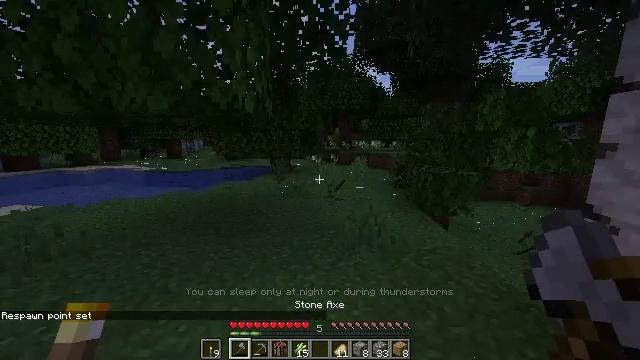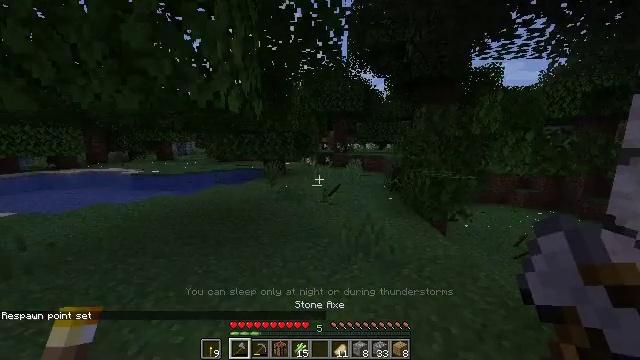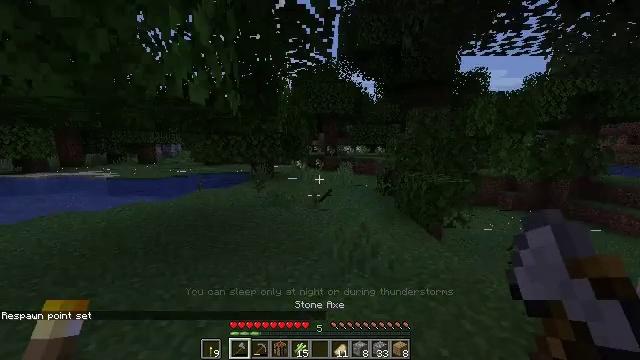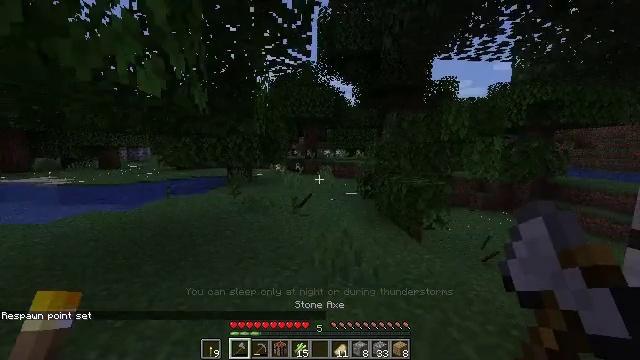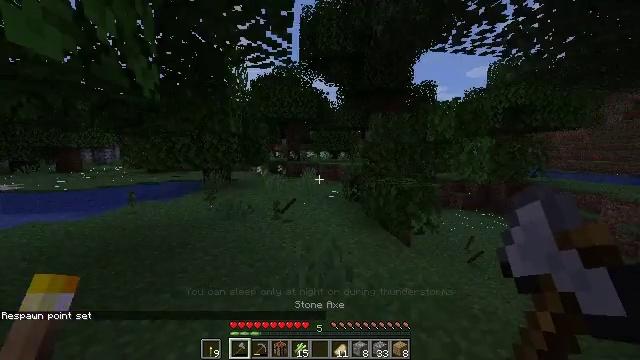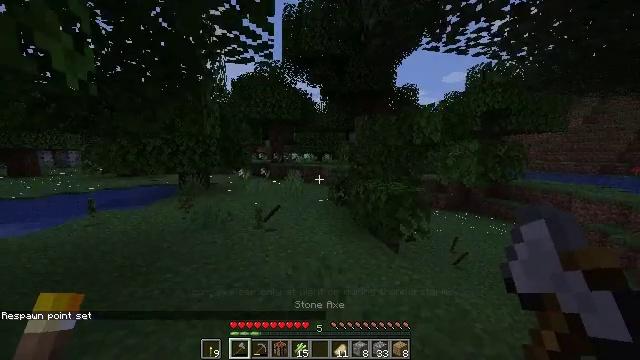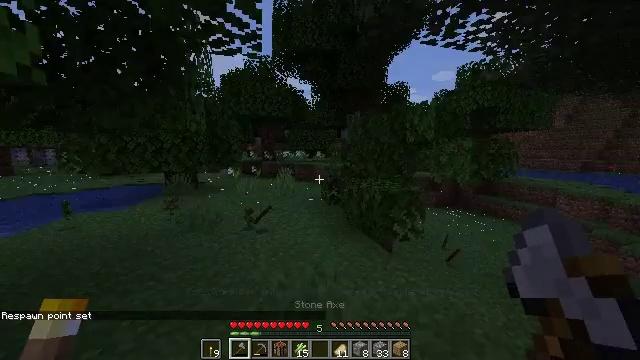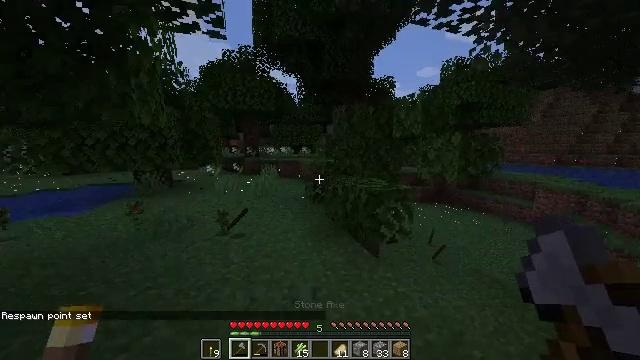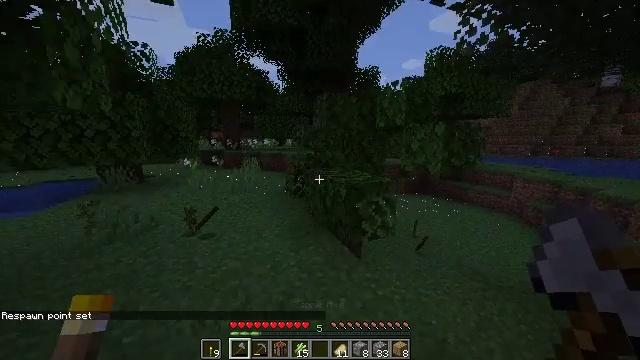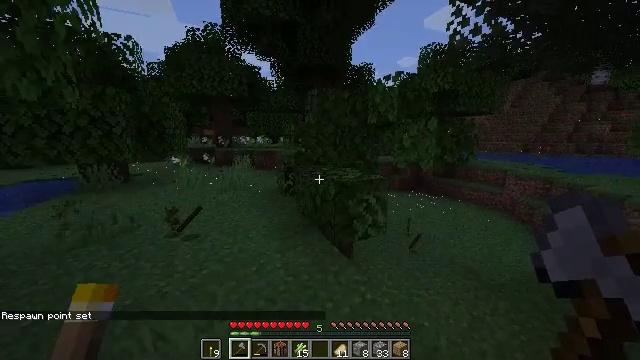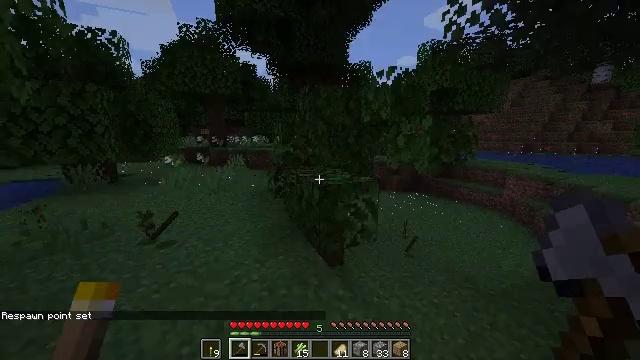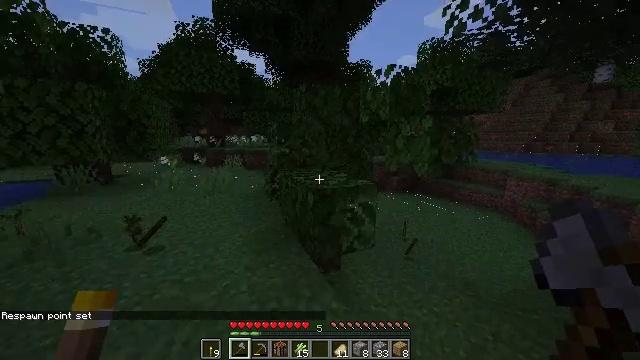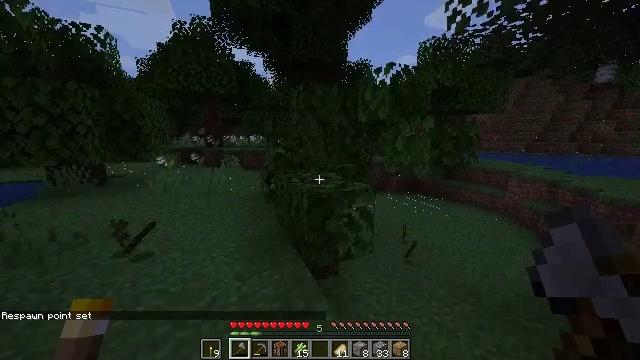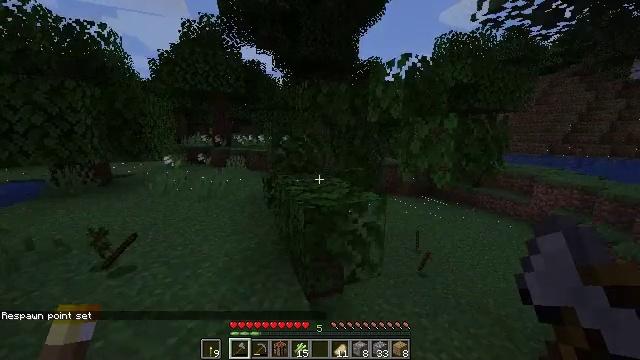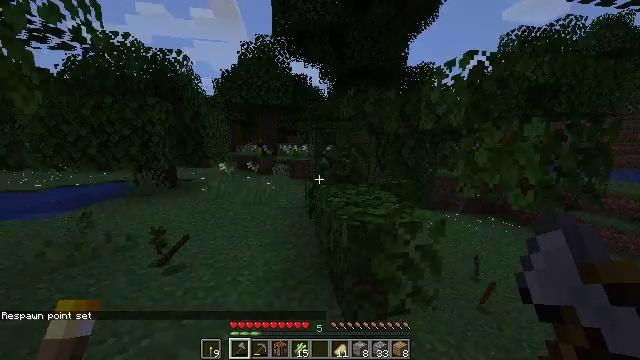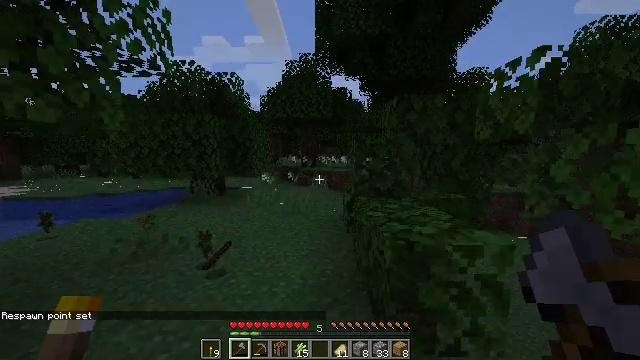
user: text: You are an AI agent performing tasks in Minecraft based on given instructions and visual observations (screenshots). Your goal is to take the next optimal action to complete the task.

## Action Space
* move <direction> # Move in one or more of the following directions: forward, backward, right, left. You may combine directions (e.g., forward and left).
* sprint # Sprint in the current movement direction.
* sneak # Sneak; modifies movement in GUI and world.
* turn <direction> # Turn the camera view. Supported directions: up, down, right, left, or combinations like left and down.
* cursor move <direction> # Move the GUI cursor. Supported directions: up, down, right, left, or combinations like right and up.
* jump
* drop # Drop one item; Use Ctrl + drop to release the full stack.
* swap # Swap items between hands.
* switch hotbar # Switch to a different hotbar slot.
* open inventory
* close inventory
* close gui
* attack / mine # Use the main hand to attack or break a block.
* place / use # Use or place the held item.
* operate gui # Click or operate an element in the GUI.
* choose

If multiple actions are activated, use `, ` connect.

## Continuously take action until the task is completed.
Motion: motion action
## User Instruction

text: Collect the lily of the valley from the ground.
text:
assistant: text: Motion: move forward, sprint, turn right
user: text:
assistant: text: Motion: move forward, sprint, turn right
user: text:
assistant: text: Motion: move forward, sprint, turn right
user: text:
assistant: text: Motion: move forward, sprint, turn right
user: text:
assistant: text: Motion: move forward, sprint, turn right
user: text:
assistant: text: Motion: move forward and move right, sprint, turn right
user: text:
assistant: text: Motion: move forward and move right, sprint, turn right and down
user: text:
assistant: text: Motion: move forward and move right, sprint, turn right and down
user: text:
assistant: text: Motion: move forward and move right, sprint, turn right
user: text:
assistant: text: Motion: move forward and move right, sprint
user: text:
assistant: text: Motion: move forward, sprint
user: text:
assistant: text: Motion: move forward, sprint
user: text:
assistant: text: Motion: move forward, sprint, turn left
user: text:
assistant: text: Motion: move forward and move left, sprint, turn left and up
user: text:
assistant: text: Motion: move forward and move left, sprint, turn left and up
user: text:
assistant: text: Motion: move forward and move left, sprint, turn left
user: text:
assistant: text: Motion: move forward, sprint
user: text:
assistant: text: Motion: move forward, sprint, jump
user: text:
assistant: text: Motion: move forward, sprint, jump
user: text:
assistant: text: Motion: move forward, sprint, jump
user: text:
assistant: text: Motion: move forward, sprint, jump
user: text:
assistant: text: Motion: move forward, sprint, jump
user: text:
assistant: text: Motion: move forward, sprint, jump
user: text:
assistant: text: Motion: move forward, sprint, jump
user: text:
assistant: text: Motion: move forward, sprint, turn right, jump
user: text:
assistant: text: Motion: move forward, sprint, turn right, jump
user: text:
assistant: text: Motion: move forward, sprint, turn right, jump
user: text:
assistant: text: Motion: move forward, sprint, turn right and down, jump
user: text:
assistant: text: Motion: move forward, sprint, jump
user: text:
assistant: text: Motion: move forward, sprint, jump